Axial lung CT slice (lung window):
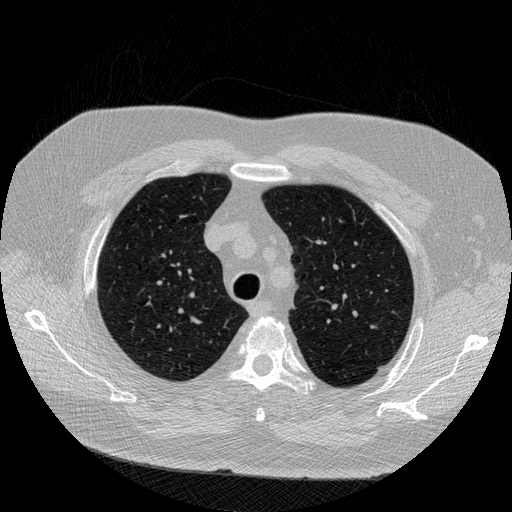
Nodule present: no